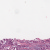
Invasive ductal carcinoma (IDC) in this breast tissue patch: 1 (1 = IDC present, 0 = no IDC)